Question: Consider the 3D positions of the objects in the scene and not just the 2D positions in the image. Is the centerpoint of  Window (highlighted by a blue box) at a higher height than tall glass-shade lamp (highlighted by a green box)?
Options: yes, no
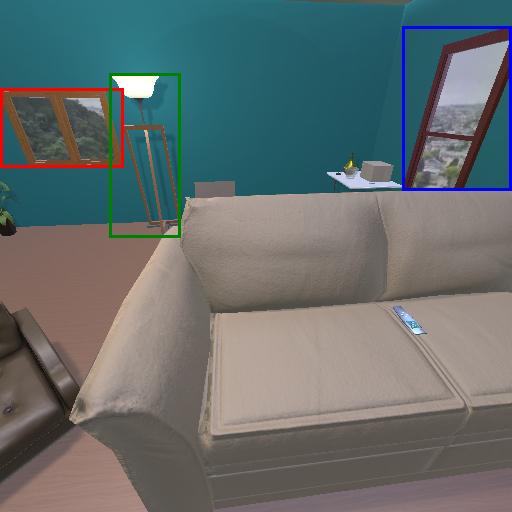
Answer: yes